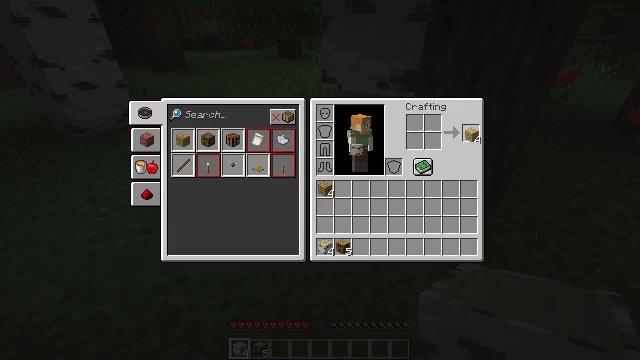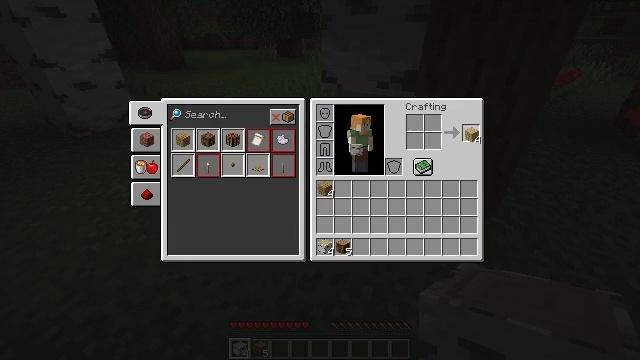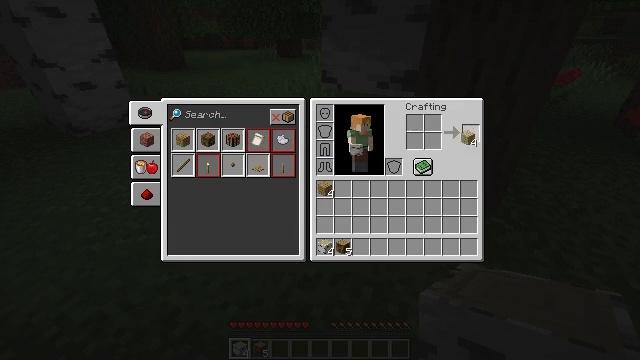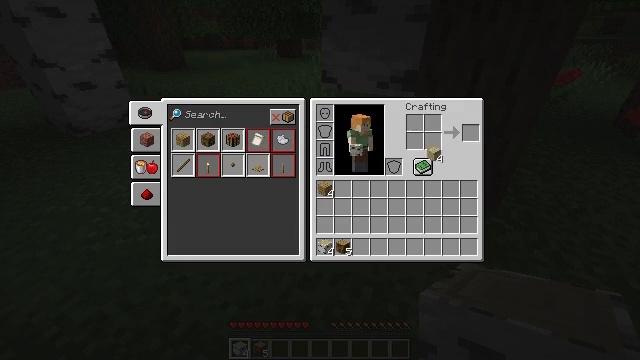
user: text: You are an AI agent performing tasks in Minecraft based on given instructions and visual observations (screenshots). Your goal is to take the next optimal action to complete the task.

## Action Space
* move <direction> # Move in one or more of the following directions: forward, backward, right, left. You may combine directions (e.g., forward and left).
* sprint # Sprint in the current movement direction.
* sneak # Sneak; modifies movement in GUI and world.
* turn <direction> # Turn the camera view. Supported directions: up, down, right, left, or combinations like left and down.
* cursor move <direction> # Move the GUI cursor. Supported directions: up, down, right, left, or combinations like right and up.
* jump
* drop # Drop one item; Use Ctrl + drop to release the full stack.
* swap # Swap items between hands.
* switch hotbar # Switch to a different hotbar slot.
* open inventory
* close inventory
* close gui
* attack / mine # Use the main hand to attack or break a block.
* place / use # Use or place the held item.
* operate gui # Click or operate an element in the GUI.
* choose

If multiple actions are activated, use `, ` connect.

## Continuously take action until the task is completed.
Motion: motion action
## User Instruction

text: Use birch logs to craft birch planks.
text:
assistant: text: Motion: no_op
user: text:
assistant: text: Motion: no_op
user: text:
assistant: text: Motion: cursor move left and down
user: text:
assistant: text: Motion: no_op